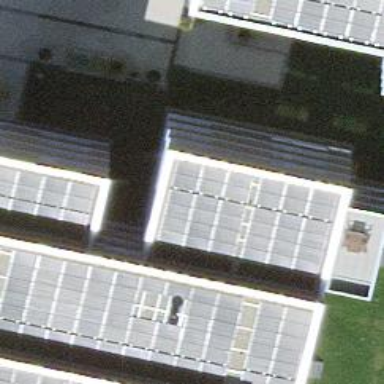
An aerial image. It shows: Solar power generator using photovoltaic method with solar photovoltaic panel types.